Aerial crown-view tile of a tropical tree (Barro Colorado Island, Panama), acquired 20241112:
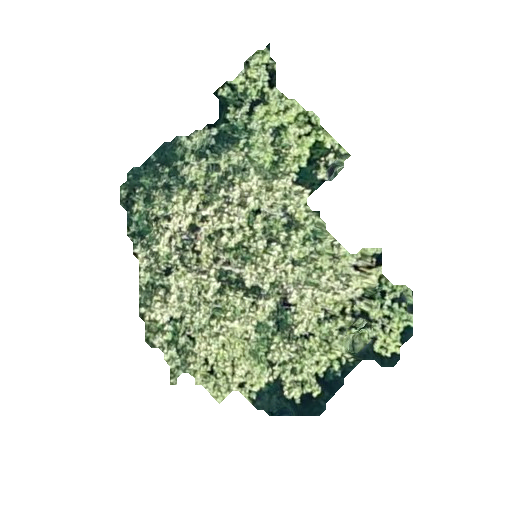
Species: Hieronyma alchorneoides
GBIF accepted scientific name: Hieronyma alchorneoides
Crown area: 97.508 m²